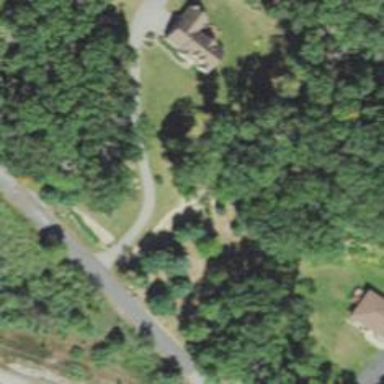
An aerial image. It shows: Residential driveway used as service road.